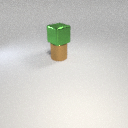
large brown metal cylinder below large green metal cube